Interaction volume radius: 5 \u00c5
Interaction volume height: 15 \u00c5
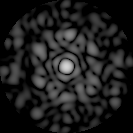
Disorder parameter: 0.7745